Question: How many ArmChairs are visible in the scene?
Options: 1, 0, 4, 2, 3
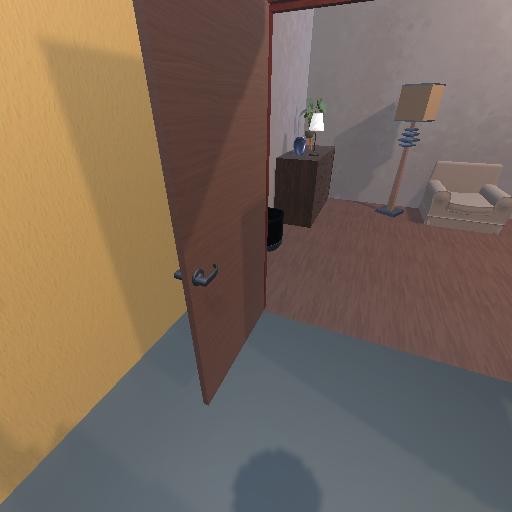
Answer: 1